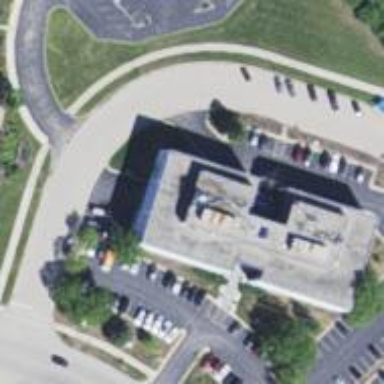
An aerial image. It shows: Office building.